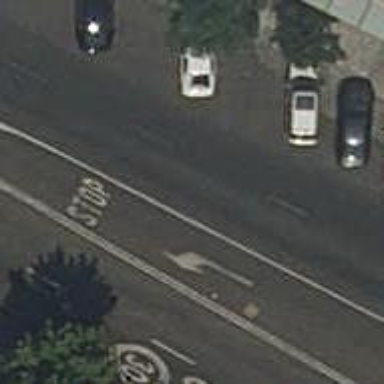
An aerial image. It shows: Taxi stand.